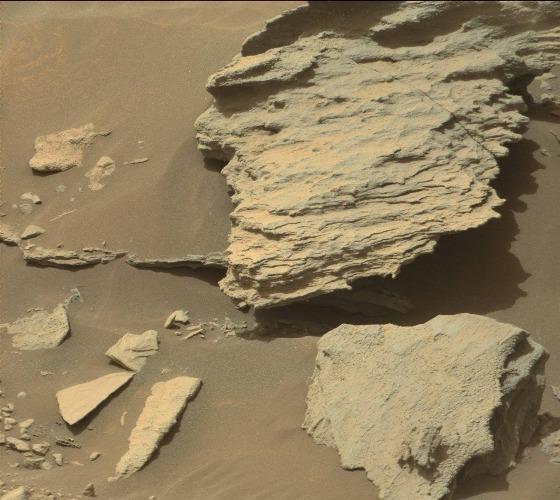
Terrain classes present: Bedrock, Gravel / Sand / Soil, Rock, Shadow